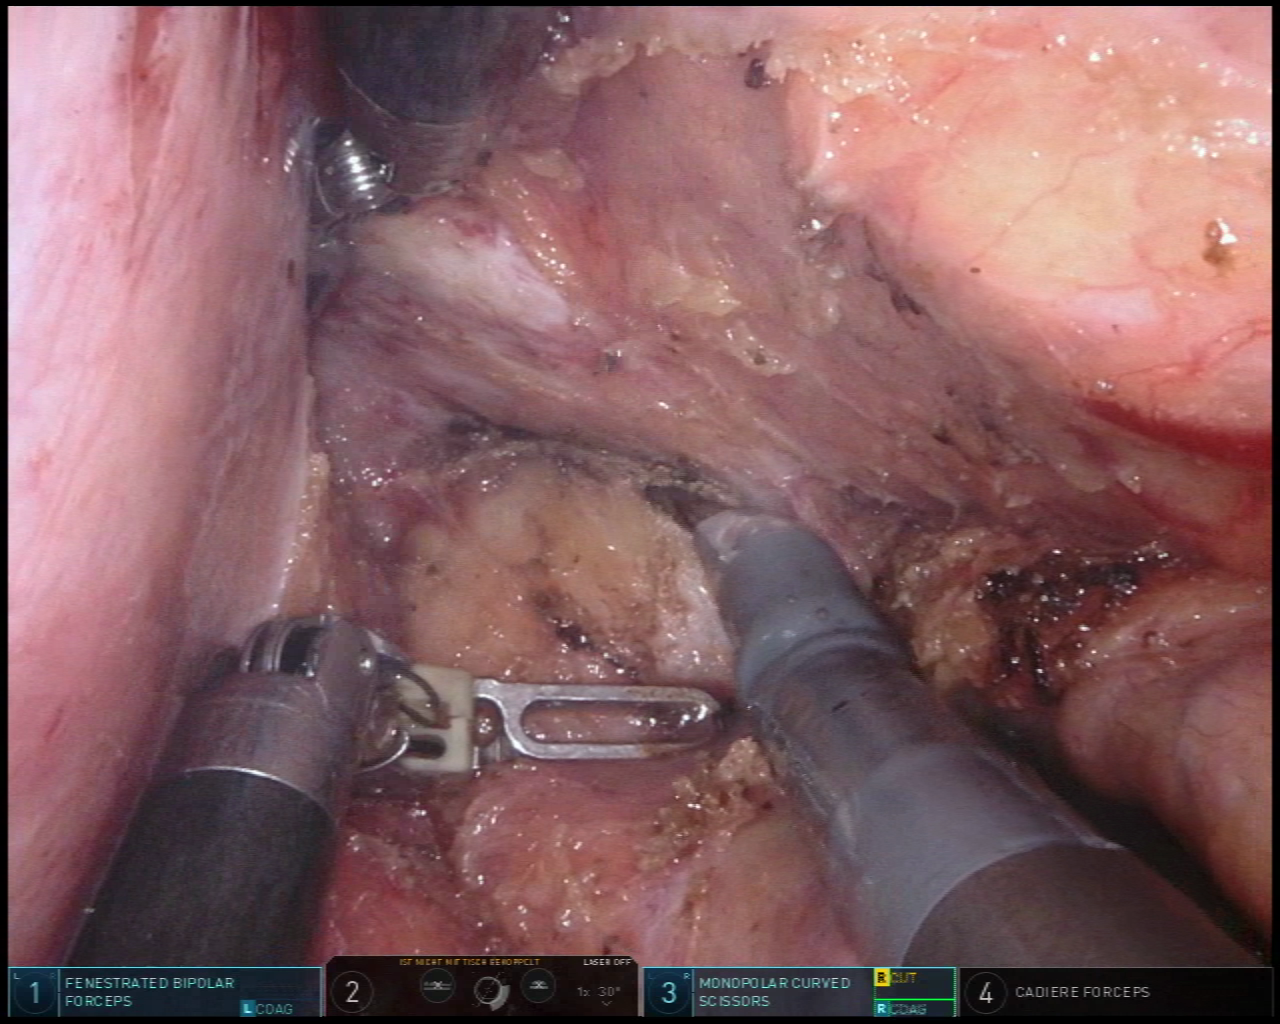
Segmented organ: vesicular_glands
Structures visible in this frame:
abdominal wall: no
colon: no
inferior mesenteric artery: no
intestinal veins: no
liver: no
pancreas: no
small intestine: no
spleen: no
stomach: no
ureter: no
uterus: no
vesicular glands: yes